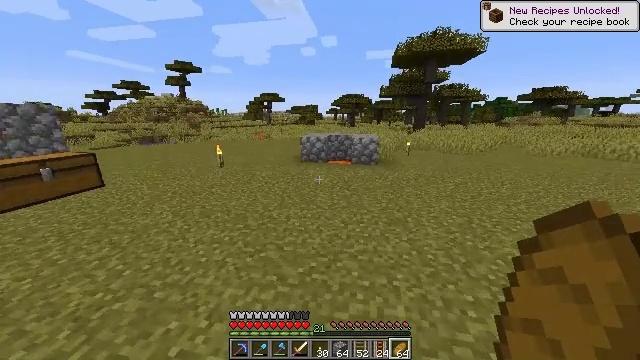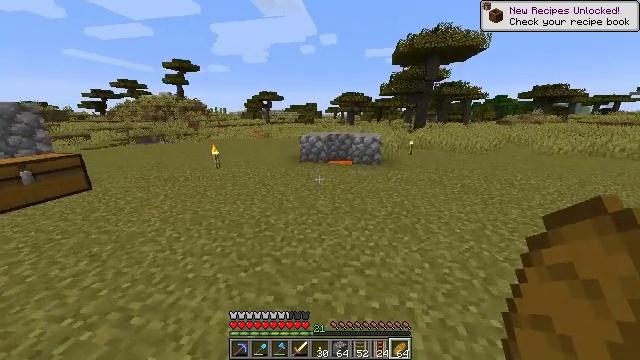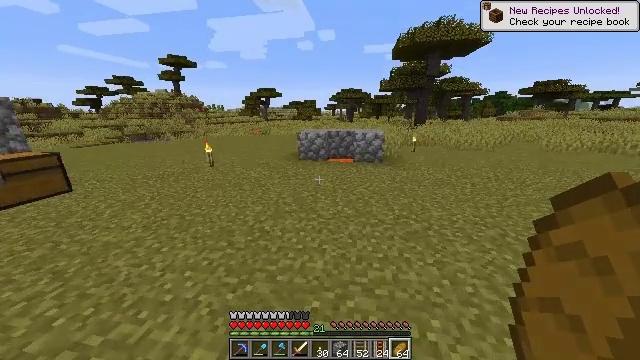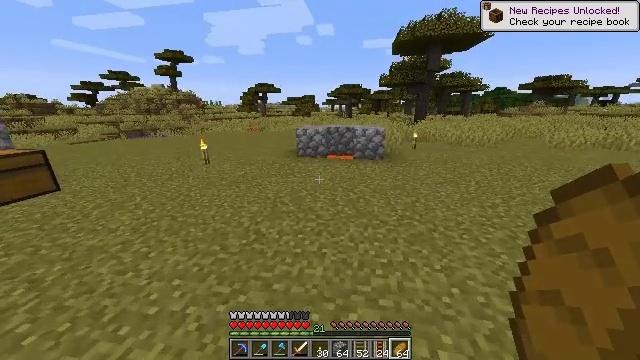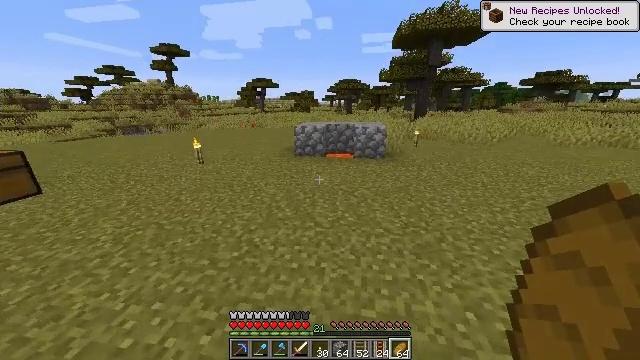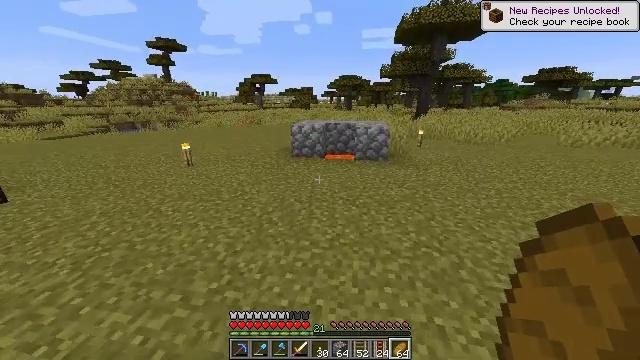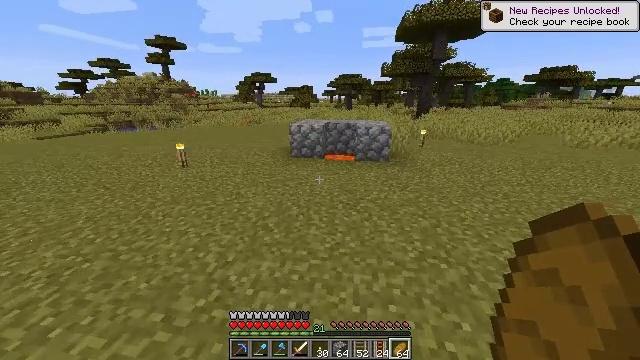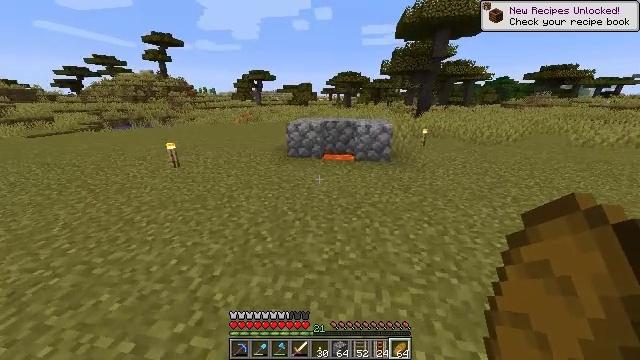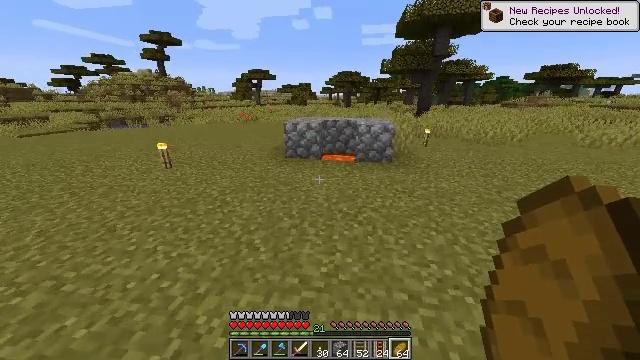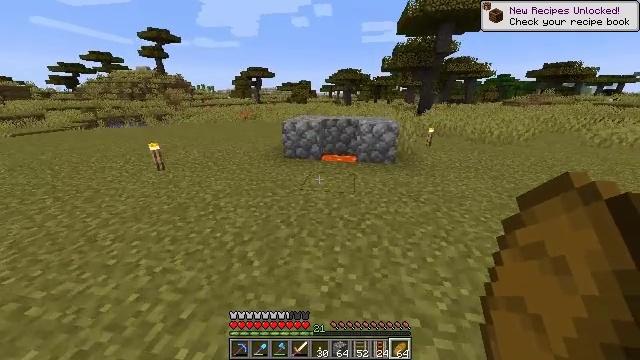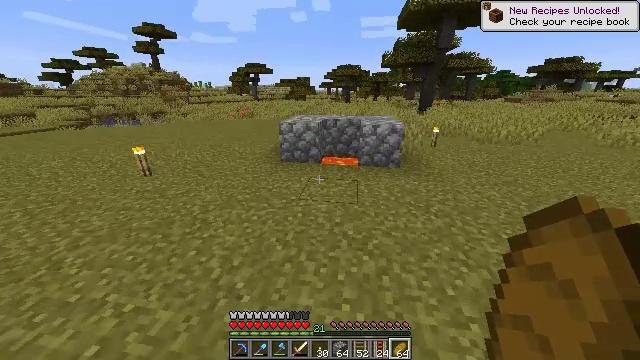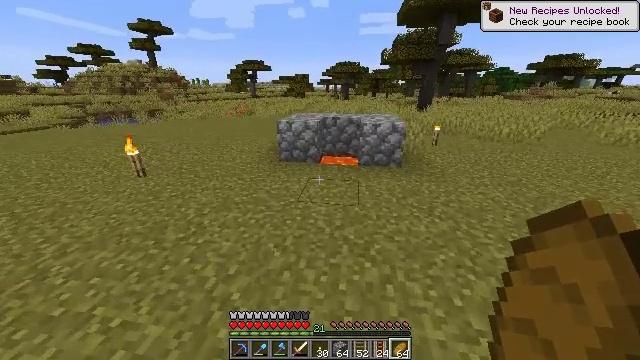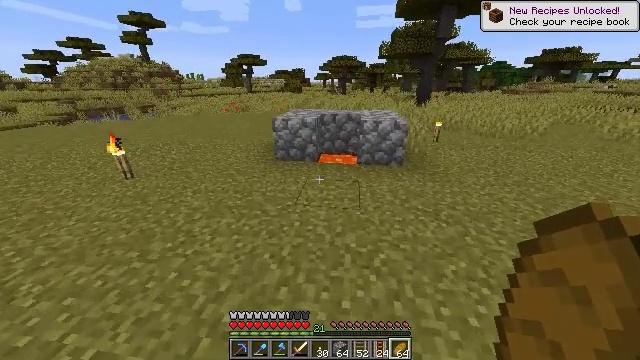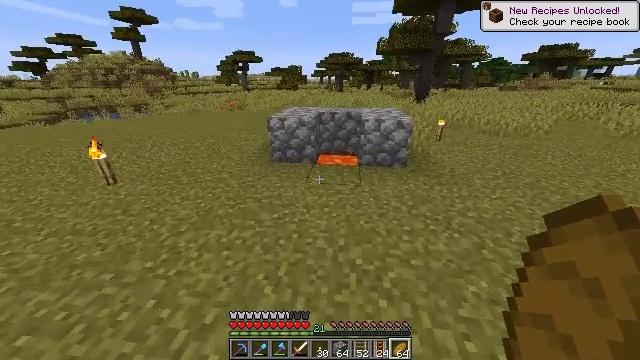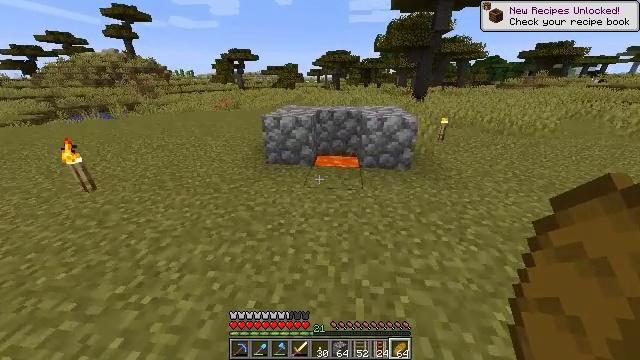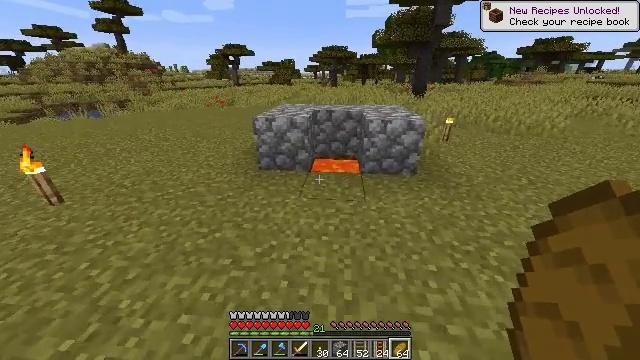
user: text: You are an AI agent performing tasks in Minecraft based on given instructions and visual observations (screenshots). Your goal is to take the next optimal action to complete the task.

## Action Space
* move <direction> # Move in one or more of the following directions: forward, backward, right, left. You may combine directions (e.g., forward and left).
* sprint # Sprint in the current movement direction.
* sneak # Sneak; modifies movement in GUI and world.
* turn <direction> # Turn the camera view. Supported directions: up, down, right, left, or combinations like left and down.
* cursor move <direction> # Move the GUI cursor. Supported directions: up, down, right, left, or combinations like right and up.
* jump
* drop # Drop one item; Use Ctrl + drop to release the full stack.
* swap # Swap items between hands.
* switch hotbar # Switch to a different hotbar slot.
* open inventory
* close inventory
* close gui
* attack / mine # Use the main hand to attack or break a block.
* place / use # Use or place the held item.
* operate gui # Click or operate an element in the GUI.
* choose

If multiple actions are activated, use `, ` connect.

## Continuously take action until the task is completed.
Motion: motion action
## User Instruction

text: Drop an acacia pressure plate.
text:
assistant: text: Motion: move forward, sprint
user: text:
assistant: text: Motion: move forward, sprint, turn down
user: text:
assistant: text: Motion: move forward, sprint
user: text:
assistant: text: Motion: move forward, sprint
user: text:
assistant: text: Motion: move forward, sprint
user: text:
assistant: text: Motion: move forward
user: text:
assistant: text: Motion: move forward
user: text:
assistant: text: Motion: move forward
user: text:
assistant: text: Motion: move forward
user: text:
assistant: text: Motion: move forward
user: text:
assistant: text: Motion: move forward
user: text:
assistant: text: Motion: move forward, turn down
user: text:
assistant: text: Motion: move forward
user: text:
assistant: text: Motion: move forward
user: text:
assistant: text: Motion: move forward
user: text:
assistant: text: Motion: move forward, turn right
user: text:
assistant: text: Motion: move forward, turn right
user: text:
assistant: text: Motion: move forward
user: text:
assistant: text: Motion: move forward
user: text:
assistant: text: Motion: no_op
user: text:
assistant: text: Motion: no_op
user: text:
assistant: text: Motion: no_op
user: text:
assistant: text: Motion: no_op
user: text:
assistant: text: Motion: move forward
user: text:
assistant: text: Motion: move forward
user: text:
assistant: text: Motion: move forward
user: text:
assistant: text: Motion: move forward
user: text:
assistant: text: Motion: move forward
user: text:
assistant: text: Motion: move forward
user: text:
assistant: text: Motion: move forward